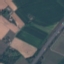
Label: Highway